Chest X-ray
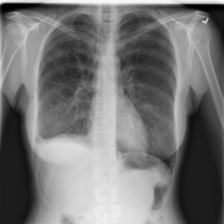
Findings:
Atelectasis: negative
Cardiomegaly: negative
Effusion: negative
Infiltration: negative
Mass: negative
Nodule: negative
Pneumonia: negative
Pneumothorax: negative
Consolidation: negative
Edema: negative
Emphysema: negative
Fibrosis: negative
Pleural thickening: negative
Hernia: negative